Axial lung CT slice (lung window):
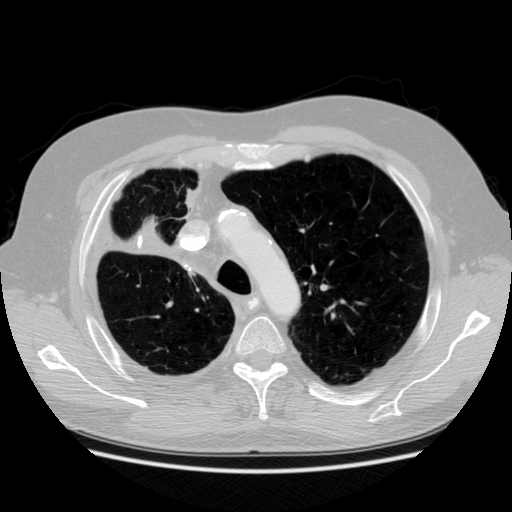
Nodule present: no